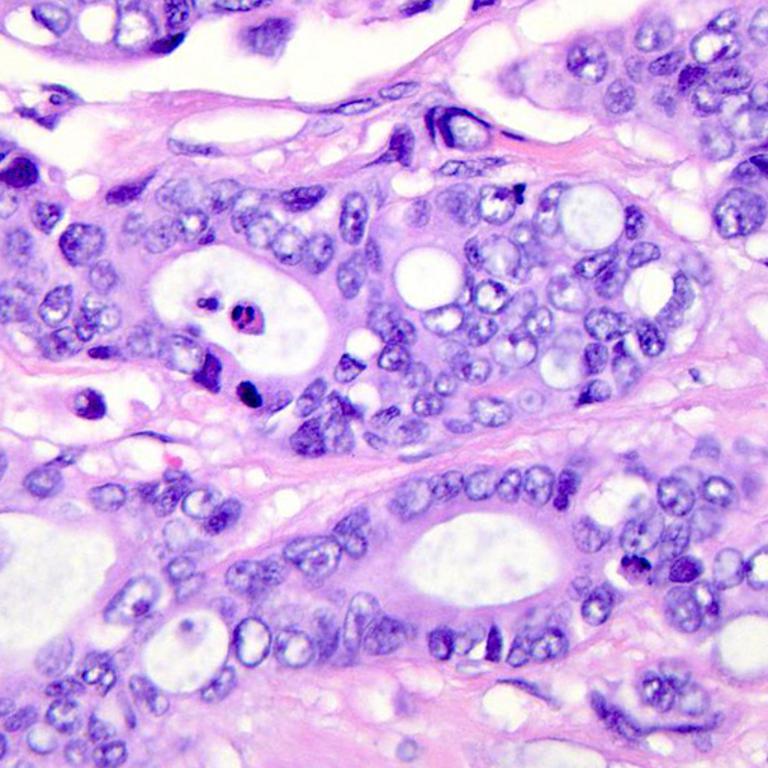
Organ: colon
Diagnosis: adenocarcinomas